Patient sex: F
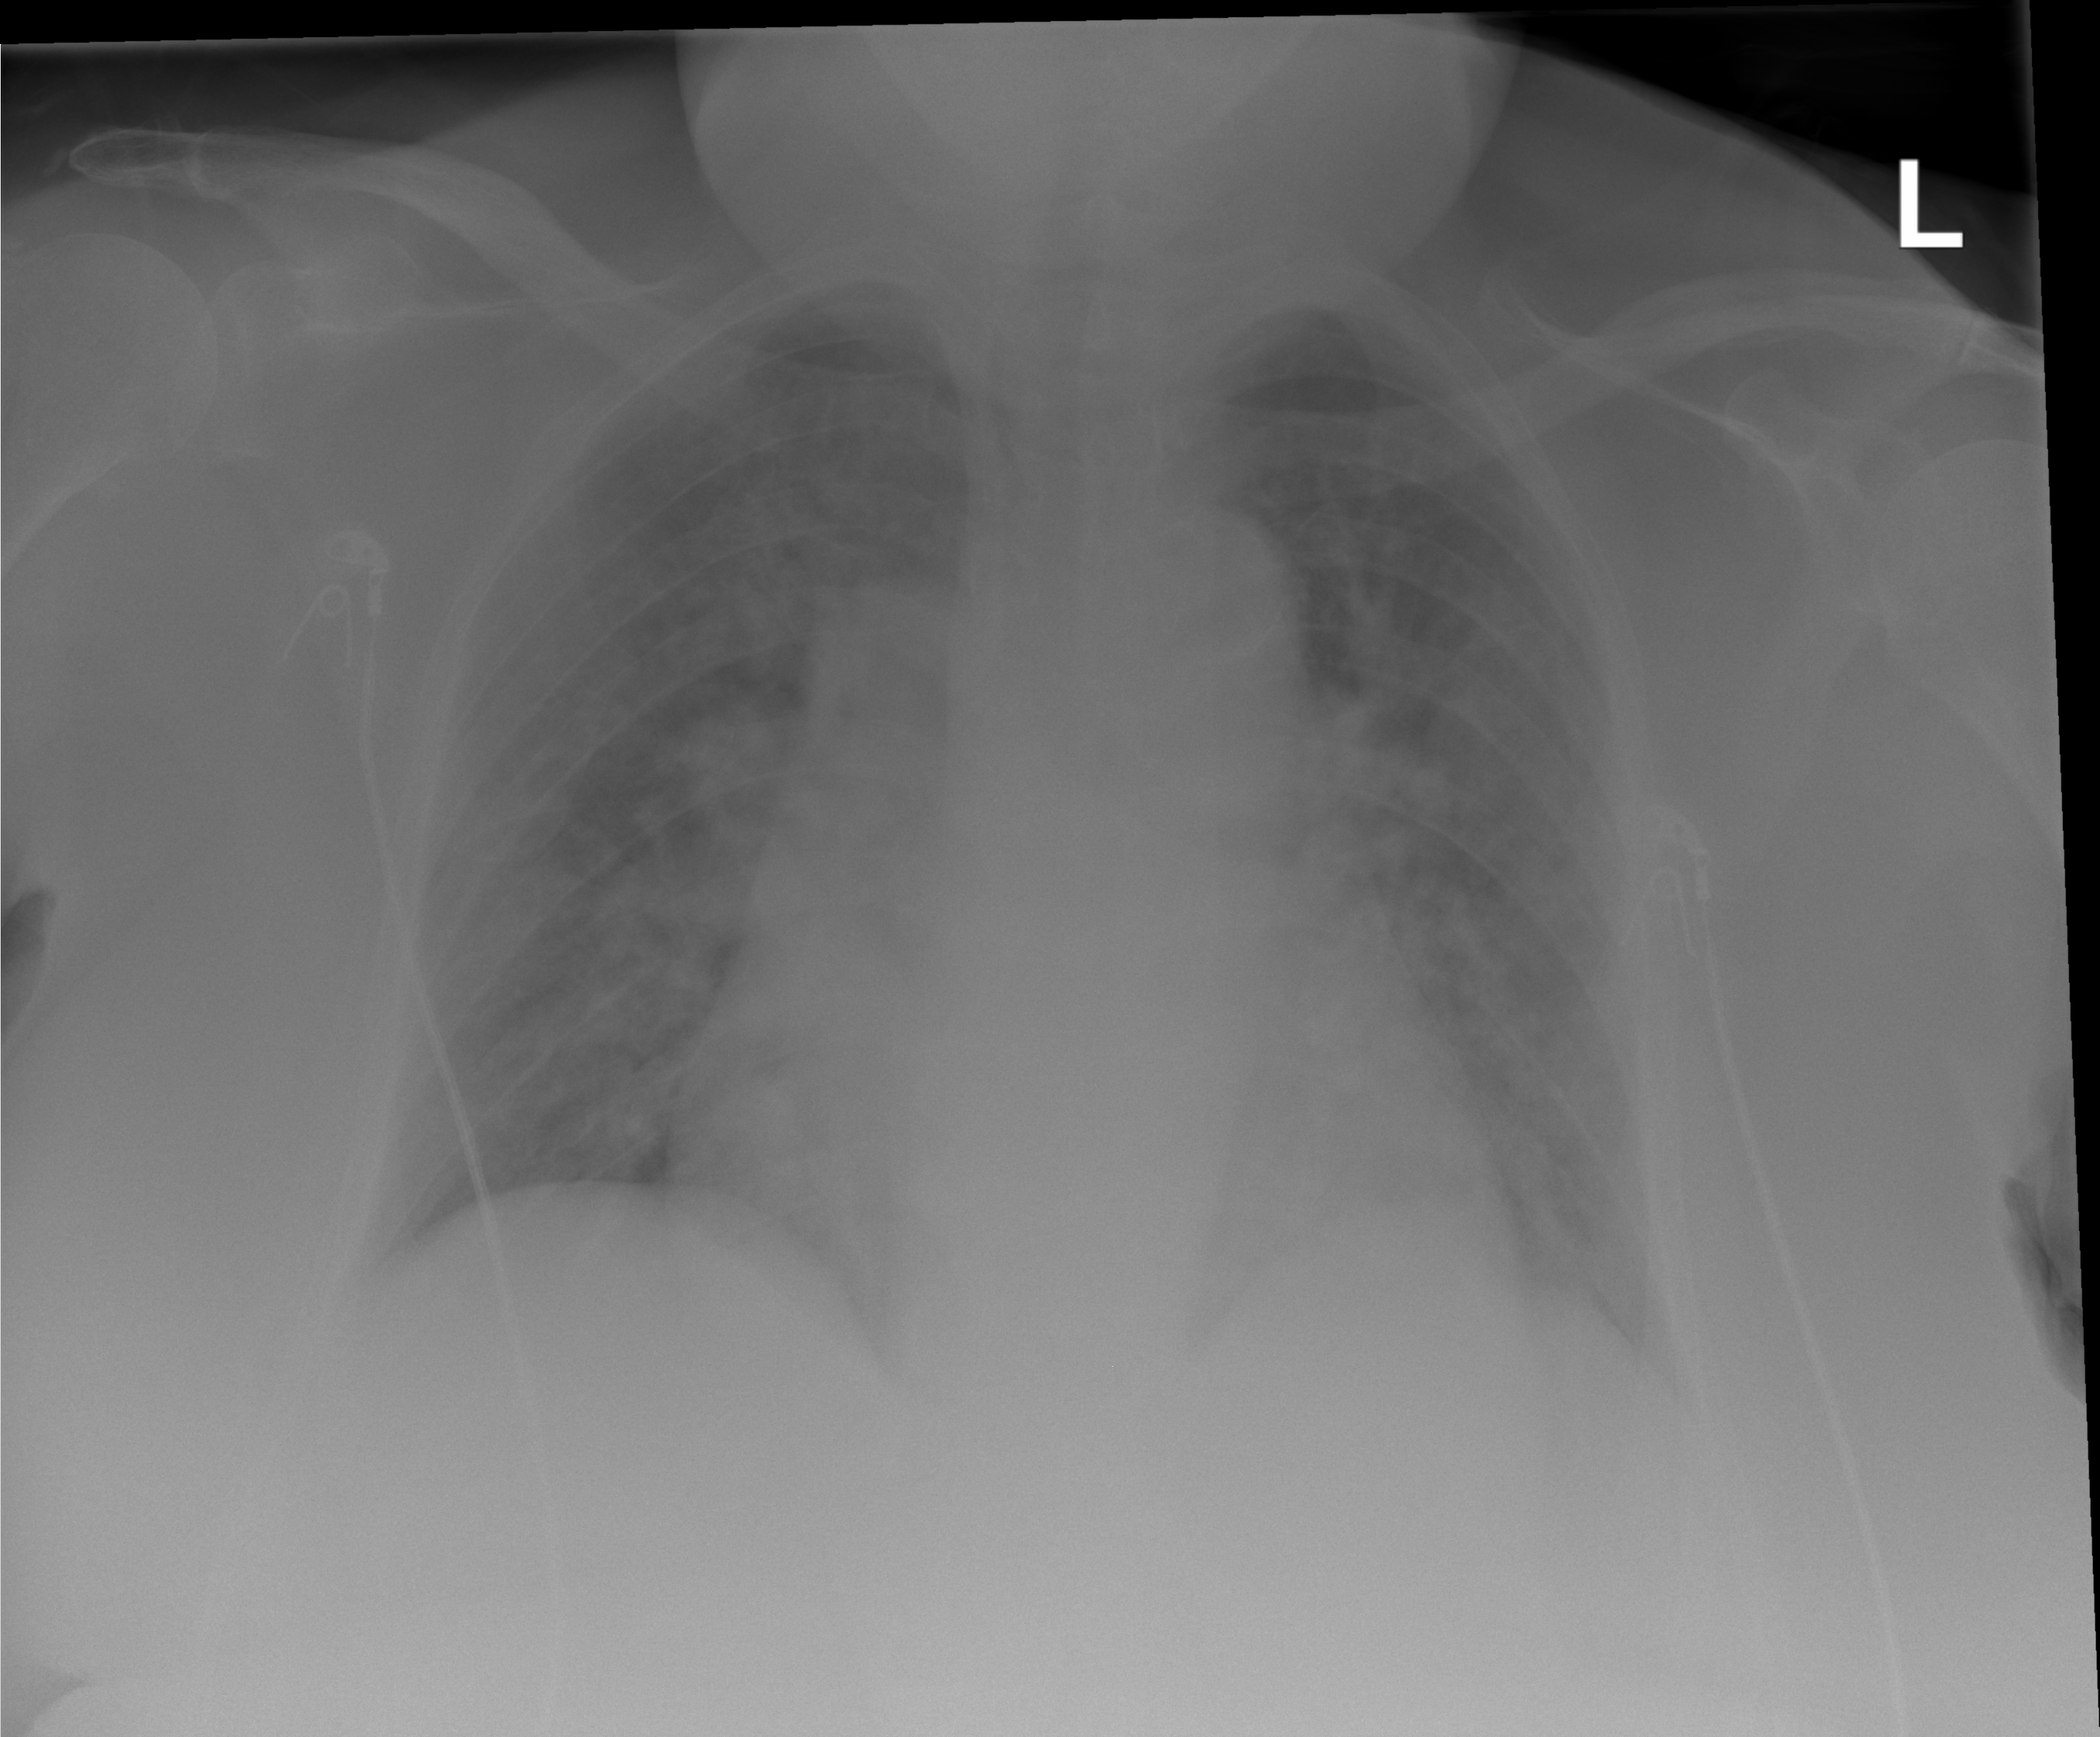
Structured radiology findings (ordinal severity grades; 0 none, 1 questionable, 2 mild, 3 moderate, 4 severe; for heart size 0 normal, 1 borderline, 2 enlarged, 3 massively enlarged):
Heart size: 2
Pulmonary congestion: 2
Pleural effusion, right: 0
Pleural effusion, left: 0
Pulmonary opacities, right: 3
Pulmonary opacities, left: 3
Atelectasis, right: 0
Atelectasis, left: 0